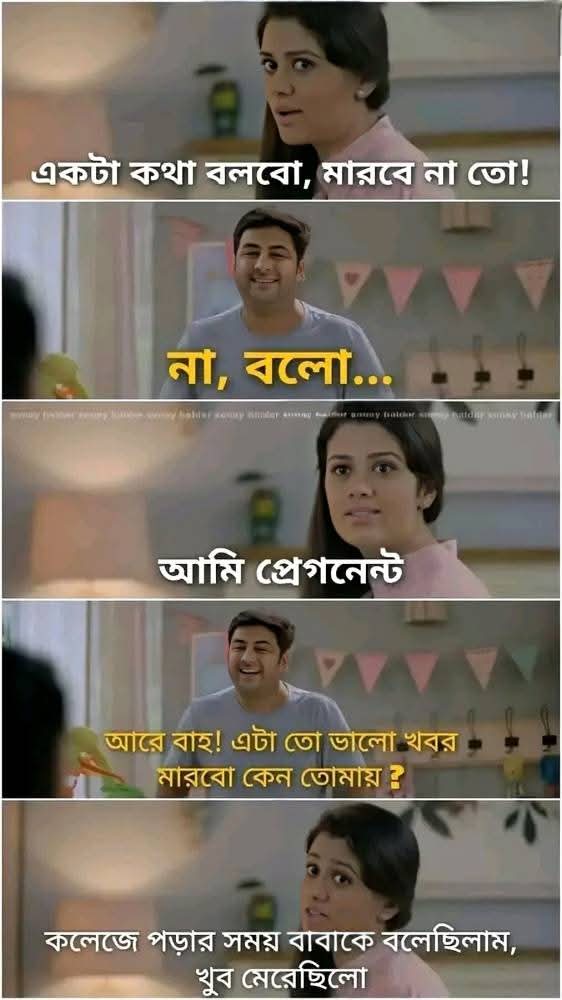
Text: একটা কথা বলবো, মারবে না তো!
না, বলো...
আমি প্রেগনেন্ট
আরে বাহ! এটা তো ভালো খবর মারবো কেন তোমায়?
কলেজে পড়ার সময় বাবাকে বলেছিলাম, খুব মেরেছিলো
Label: Non Hate